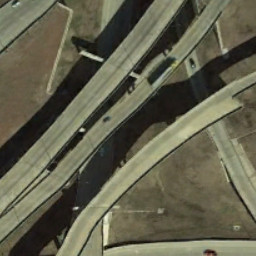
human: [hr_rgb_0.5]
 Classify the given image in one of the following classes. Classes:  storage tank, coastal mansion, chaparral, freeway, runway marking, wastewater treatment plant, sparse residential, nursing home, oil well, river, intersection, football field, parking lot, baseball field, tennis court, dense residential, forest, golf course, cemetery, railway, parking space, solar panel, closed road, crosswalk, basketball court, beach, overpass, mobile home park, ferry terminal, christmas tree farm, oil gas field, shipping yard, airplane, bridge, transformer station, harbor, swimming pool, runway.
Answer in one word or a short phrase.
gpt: overpass